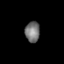
Tissue: prostate
Cell type: Fibroblasts
Senescence score: 0.7674
Nuclear area (px): 296
Mean DAPI intensity: 116.392